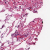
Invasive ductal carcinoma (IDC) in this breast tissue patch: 0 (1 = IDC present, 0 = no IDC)